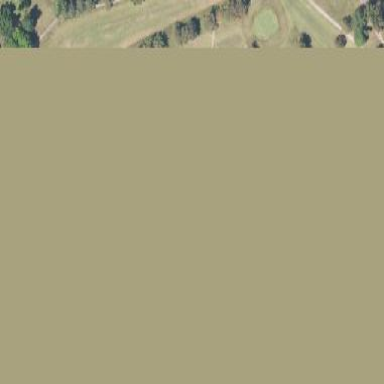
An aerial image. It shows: Golf course.